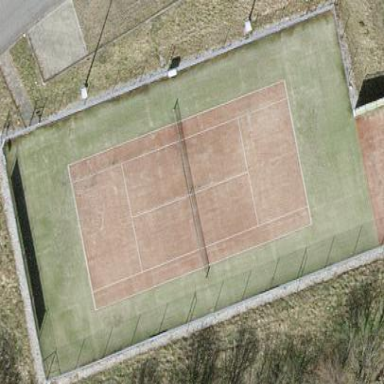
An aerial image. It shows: Tennis court in leisure pitch.